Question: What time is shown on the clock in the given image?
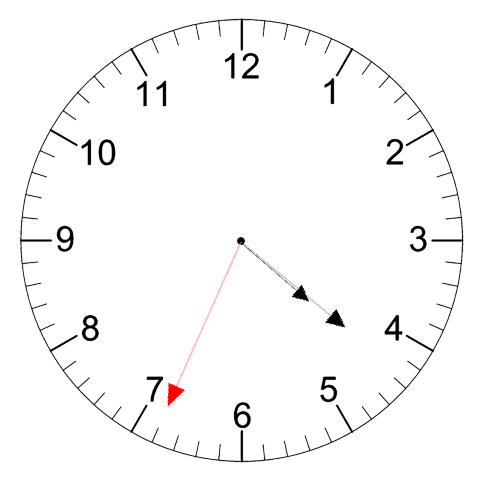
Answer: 04:21:34